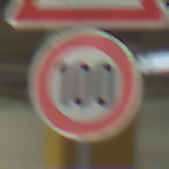
Verkehrszeichen: Geschwindigkeit100
Zusatzzeichen oben: DoppelkurveRechts
Umgebung: Indoor, Special
Tageszeit: NotSpecified
Wetter: NotSpecified
Licht: Artificial
Jahreszeit: NotSpecified
Kontrast: HighContrast